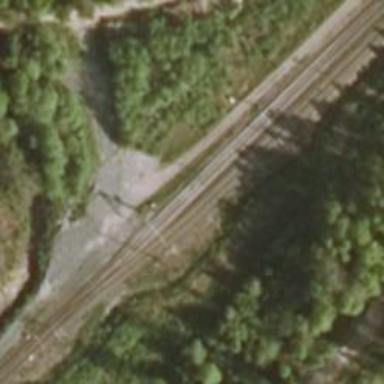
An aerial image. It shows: Railway track with continuous electrified contact lines.